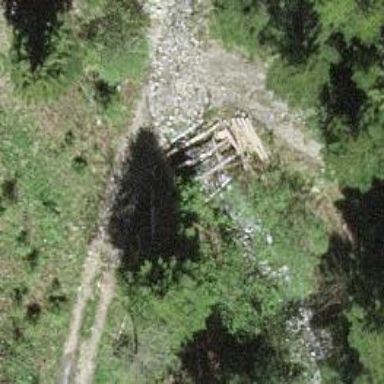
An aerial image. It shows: Culvert tunnel.